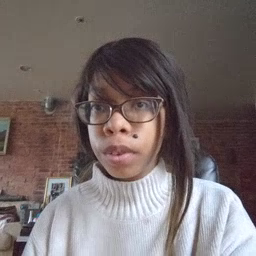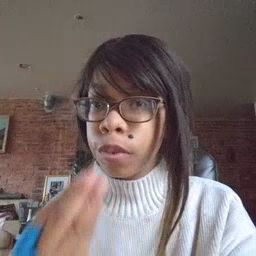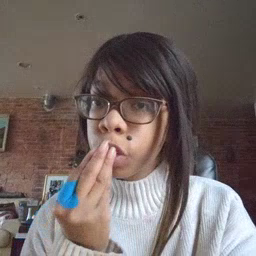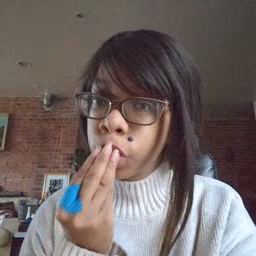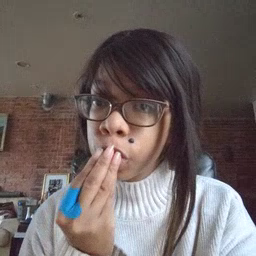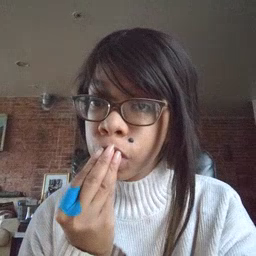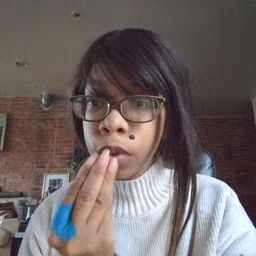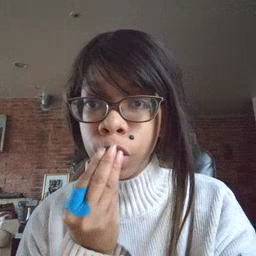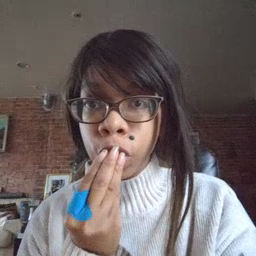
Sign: food